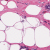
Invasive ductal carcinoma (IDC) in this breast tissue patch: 0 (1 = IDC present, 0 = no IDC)